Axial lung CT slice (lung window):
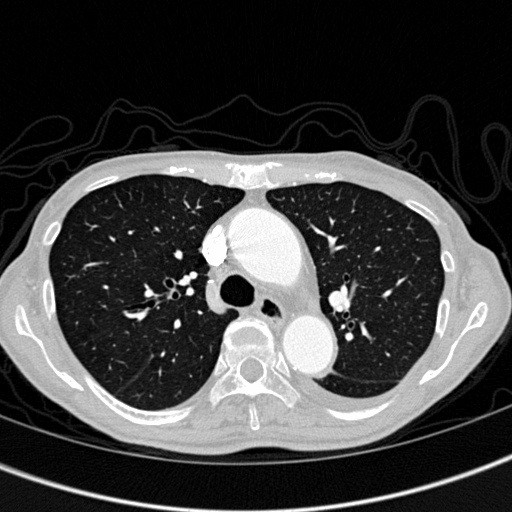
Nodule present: no